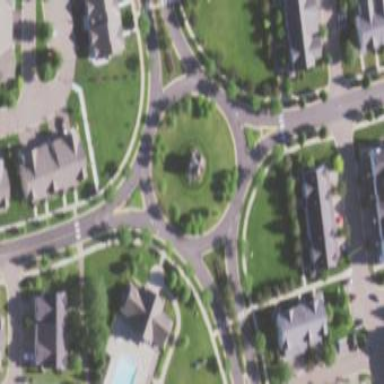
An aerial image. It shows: Residential road that intersects with roundabout.